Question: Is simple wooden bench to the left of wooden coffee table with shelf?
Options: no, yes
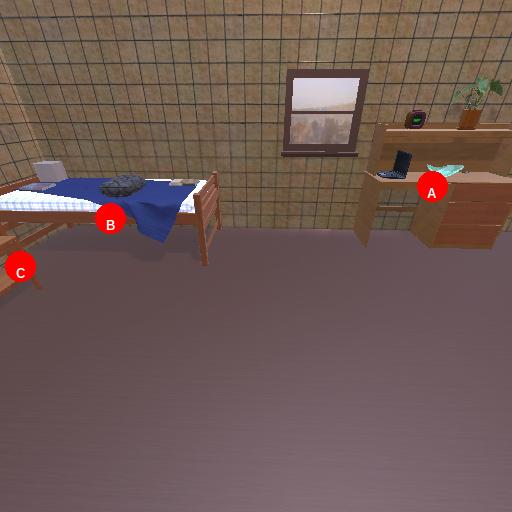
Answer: no